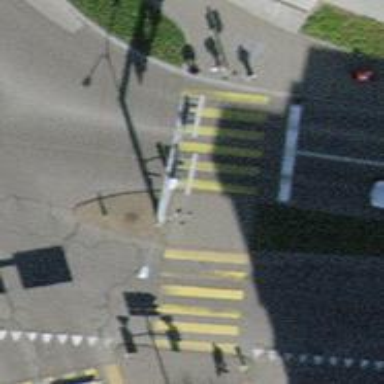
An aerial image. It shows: Crossing with traffic signals.